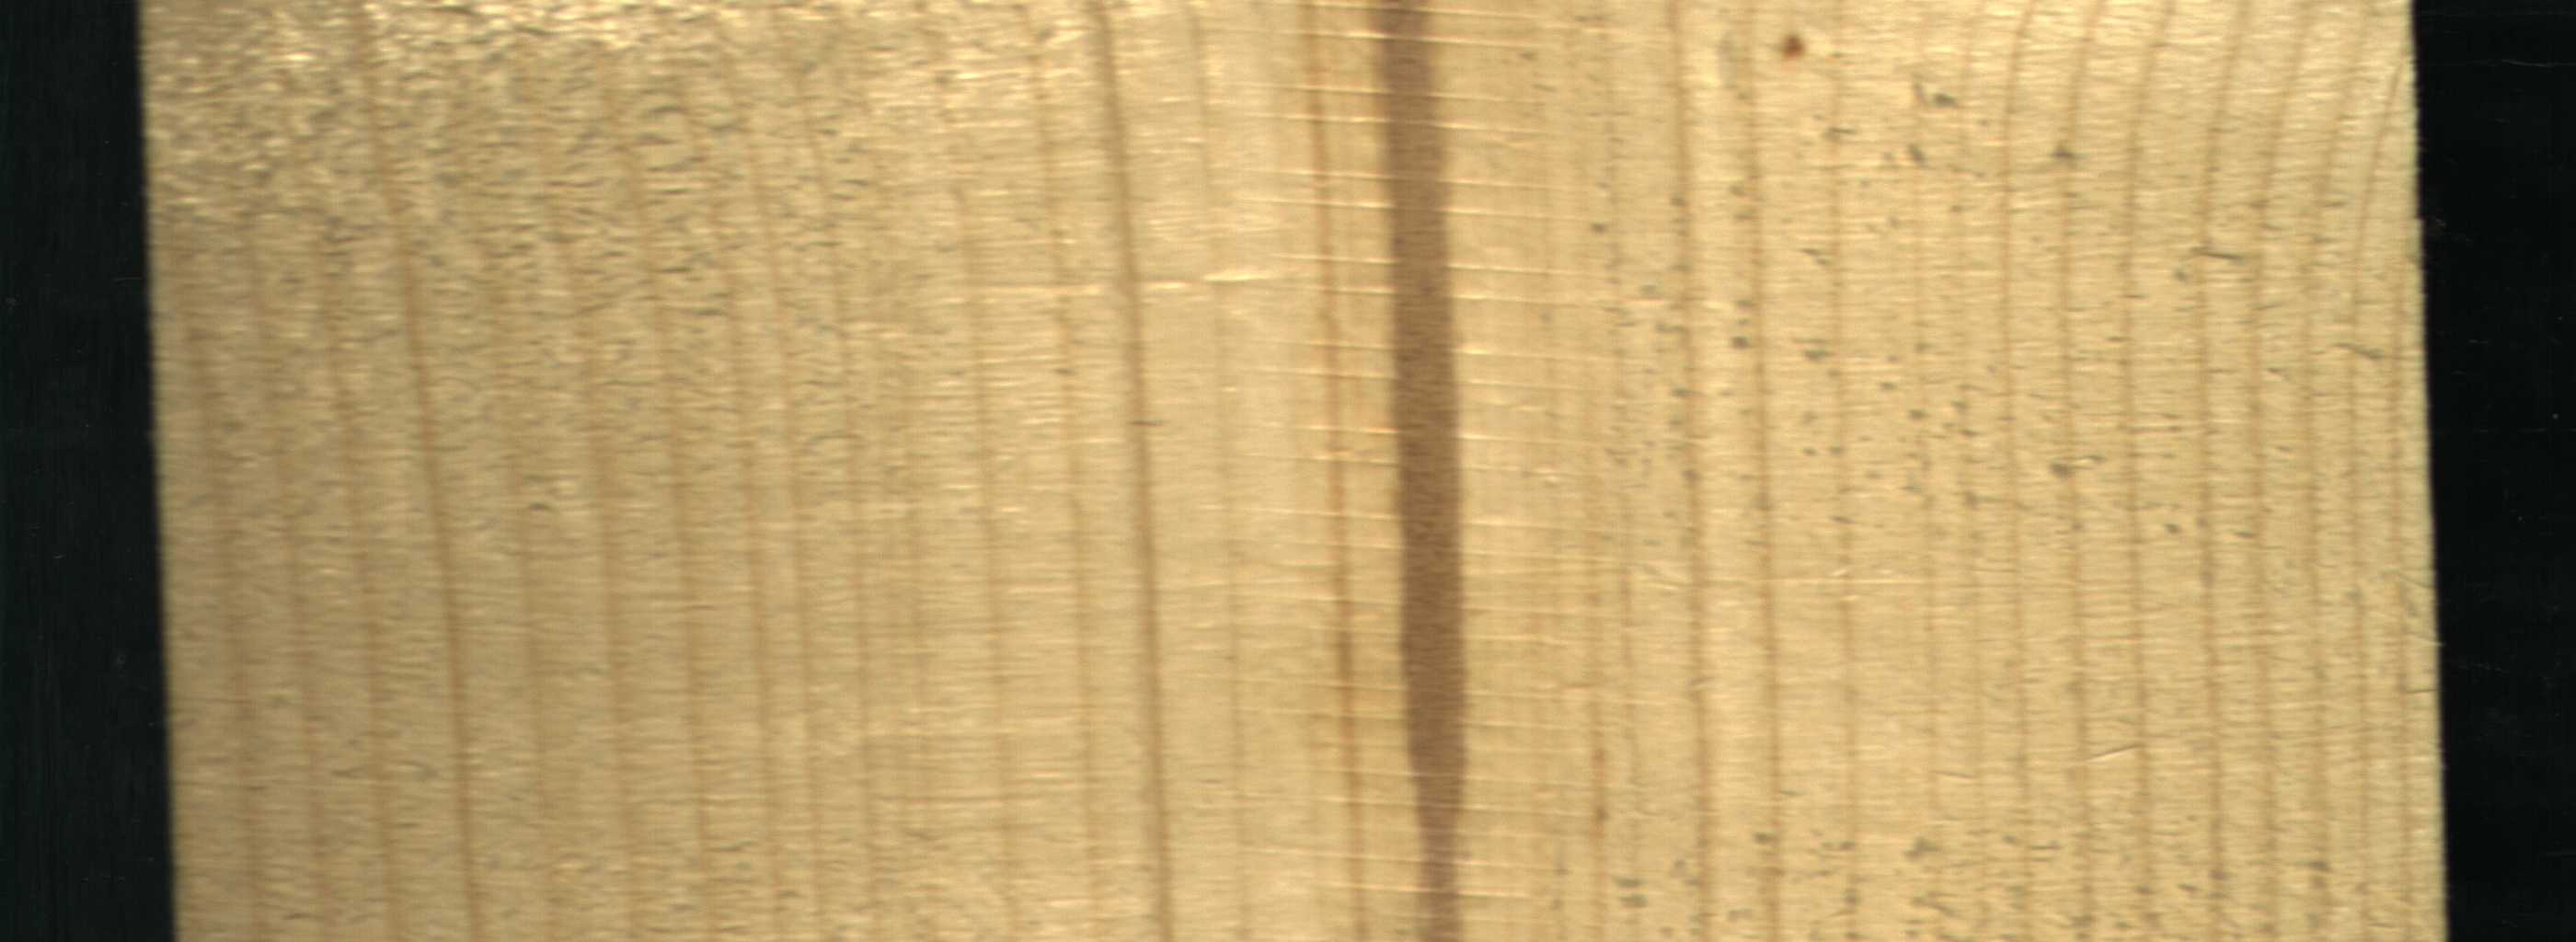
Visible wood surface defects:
Marrow